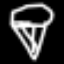
Label: diamond